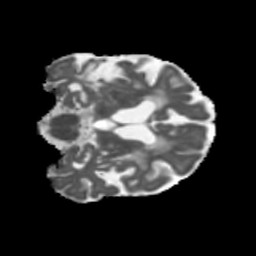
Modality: MD
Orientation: coronal
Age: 66
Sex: female
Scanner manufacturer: siemens
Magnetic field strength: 3 T
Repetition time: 5.47 s
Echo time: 0.0854 s